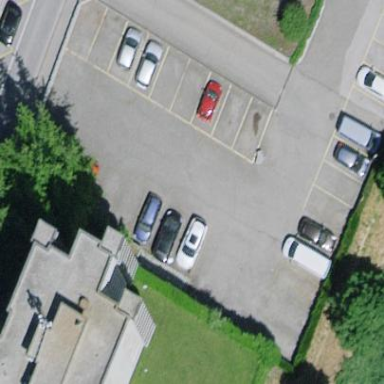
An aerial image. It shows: Parking area with surface.